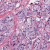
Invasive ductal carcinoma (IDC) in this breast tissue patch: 1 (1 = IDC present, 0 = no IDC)